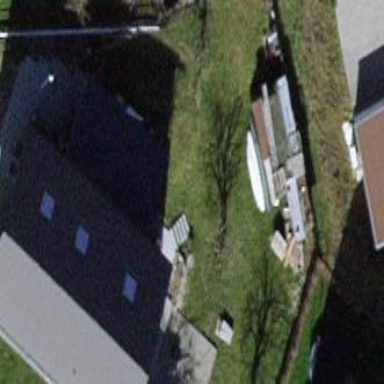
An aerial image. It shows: Detached building with gabled roof.